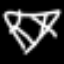
Label: diamond